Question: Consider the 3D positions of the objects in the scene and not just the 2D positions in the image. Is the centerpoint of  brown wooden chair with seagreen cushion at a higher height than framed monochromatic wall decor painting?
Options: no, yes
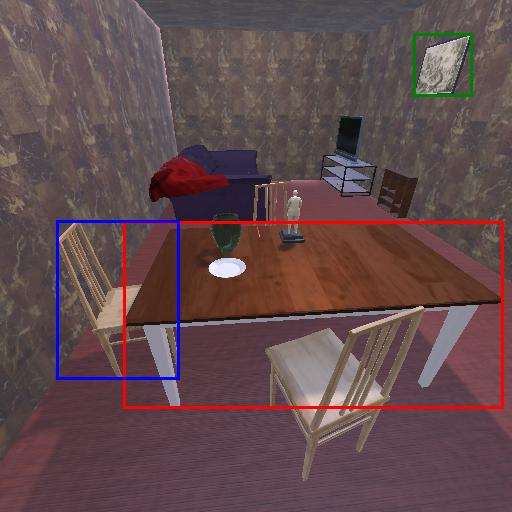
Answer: no